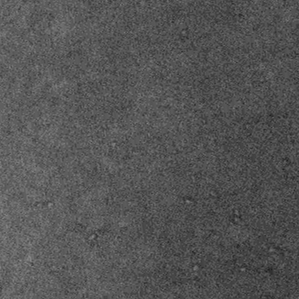
Label: frost